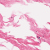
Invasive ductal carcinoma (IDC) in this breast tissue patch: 0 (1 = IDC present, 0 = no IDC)